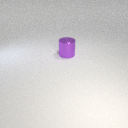
large purple metal cylinder